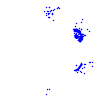
Particle: kaon